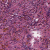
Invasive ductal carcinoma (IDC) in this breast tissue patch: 0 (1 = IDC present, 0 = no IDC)